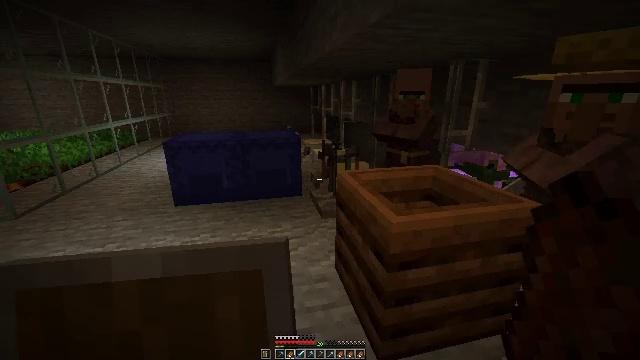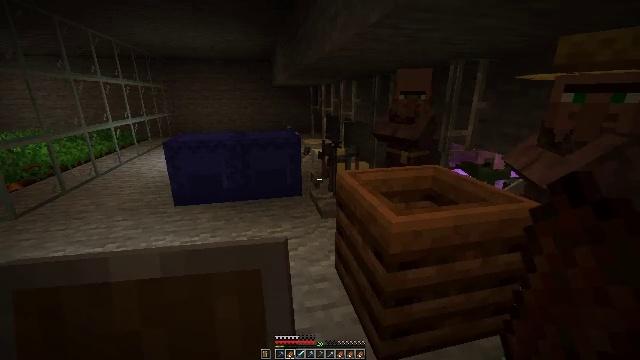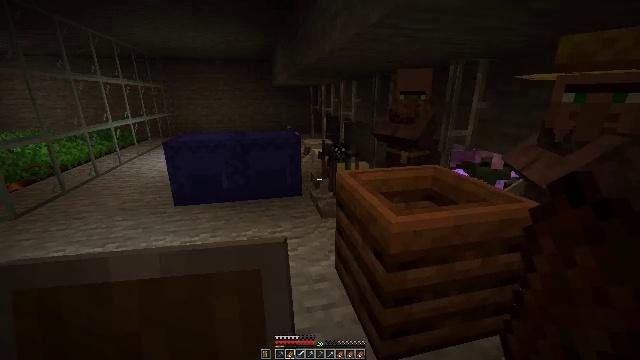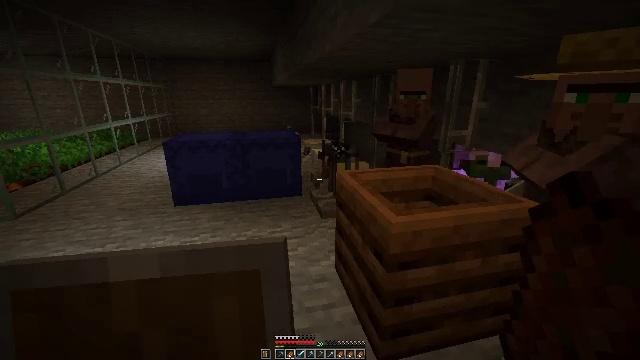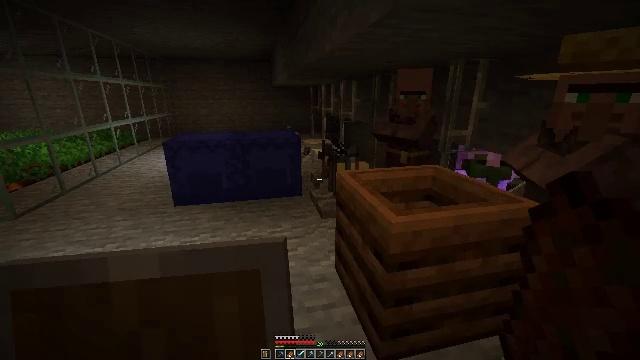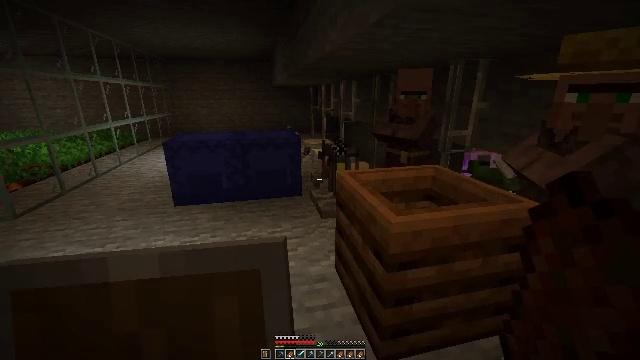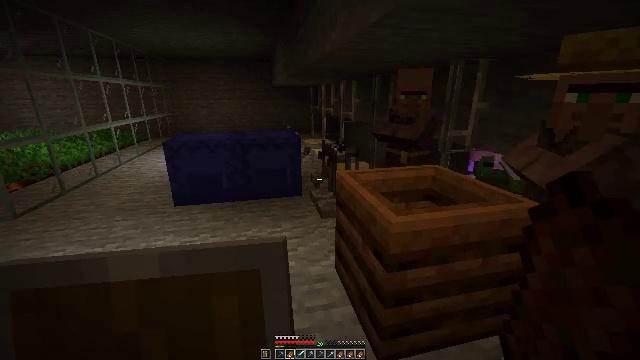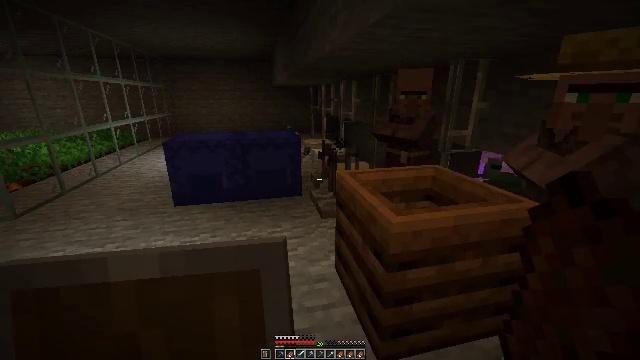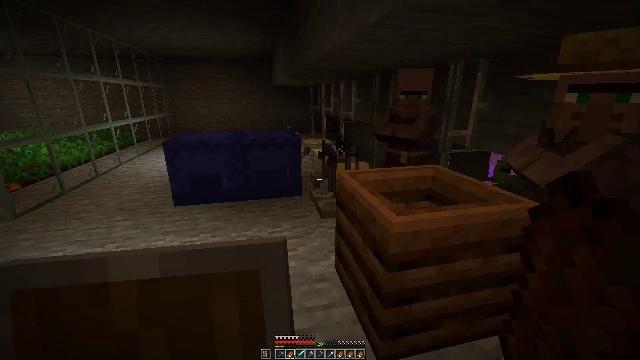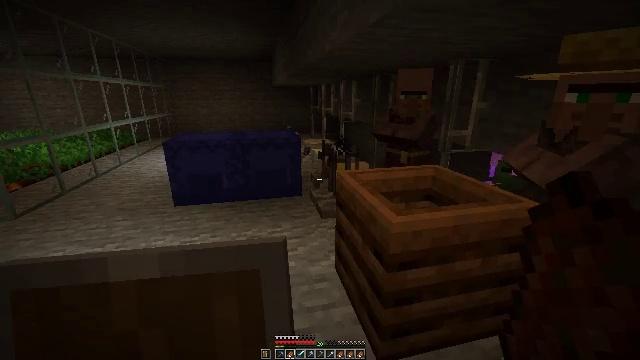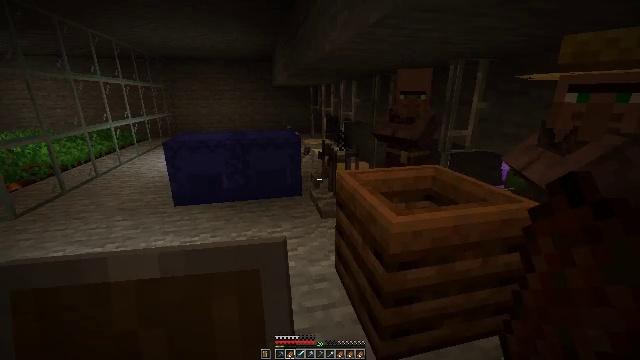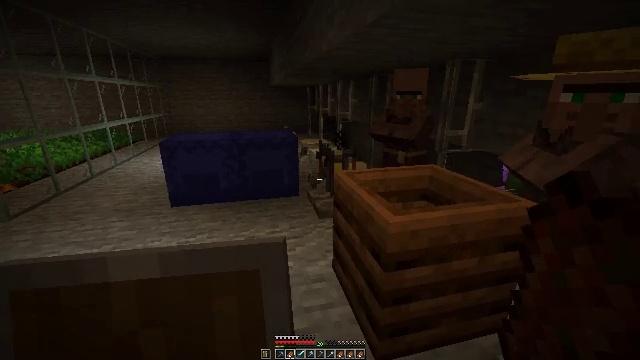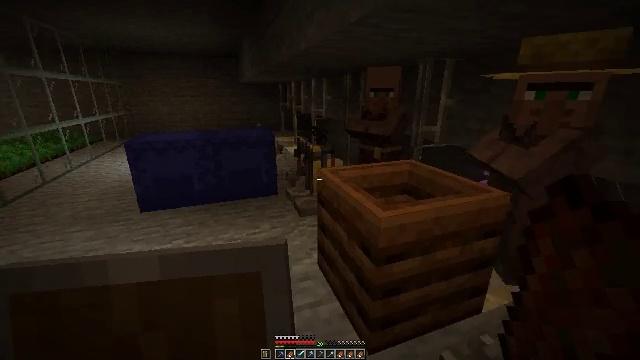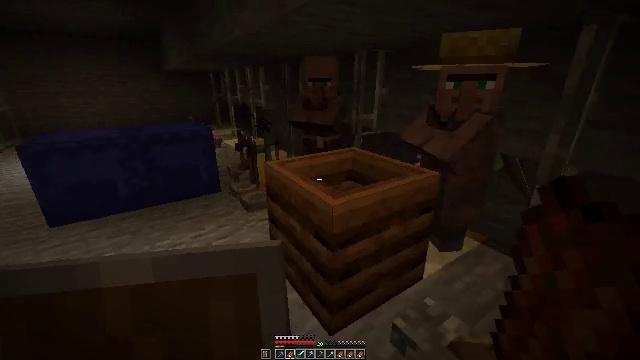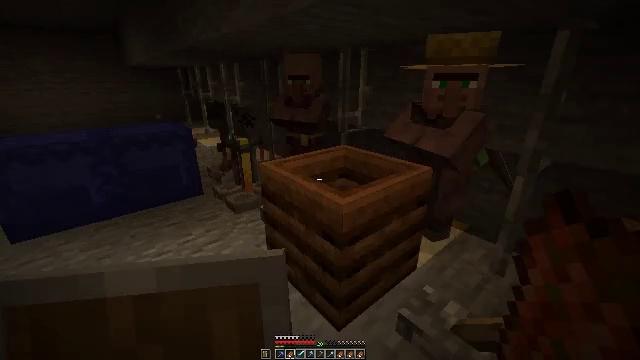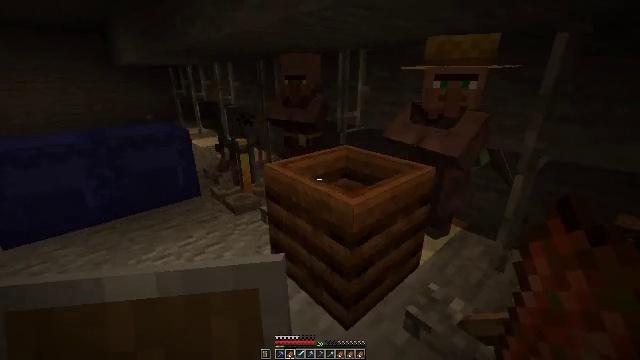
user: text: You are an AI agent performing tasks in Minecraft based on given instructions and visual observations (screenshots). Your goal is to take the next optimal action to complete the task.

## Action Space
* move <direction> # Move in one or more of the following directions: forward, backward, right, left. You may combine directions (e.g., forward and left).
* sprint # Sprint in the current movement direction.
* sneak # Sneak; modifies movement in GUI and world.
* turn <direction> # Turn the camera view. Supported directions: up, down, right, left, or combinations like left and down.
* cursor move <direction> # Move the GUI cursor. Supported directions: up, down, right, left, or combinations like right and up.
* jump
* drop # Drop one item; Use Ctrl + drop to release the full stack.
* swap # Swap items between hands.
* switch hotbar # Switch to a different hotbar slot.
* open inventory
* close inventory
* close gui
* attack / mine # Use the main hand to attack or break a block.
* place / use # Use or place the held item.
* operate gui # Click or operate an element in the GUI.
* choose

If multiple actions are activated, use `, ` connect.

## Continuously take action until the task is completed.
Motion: motion action
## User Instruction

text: Break the blue shulker box to pick it up.
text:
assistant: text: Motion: no_op
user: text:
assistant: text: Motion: no_op
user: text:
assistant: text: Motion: no_op
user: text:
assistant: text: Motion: no_op
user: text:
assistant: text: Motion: no_op
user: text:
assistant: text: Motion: no_op
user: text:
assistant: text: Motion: no_op
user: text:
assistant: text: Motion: no_op
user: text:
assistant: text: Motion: no_op
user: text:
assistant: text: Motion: no_op
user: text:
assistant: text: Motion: no_op
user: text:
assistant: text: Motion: move left, turn right
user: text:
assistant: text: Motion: move left, turn right and down
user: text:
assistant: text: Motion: move left, turn right
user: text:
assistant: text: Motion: move left, turn right
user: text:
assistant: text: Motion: move left, turn right
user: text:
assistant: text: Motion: move left, turn right
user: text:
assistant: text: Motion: turn right
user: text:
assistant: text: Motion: turn right
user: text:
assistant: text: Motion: turn right
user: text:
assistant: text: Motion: turn right
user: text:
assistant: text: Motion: no_op
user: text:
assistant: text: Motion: turn right
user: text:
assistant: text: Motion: turn right
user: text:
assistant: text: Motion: turn right
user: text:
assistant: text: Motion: turn right
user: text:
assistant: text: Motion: turn right
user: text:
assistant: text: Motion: no_op
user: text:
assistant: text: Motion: turn left
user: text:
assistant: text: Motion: turn left and up